Question: I want to create notifications on multiple specific dates & time, which are stored in database. I can get Notifications on correct date and time, but what i noticed later is, that i also got notifications randomly on the next day. They keep cropping up whenever i restart the emulator.
So, it seems that i can't stop the Alarm manager or Broadcast receiver. I've tried with providing pendingIntent to alarmmanager's cancel method to no avail. I also use toggle button to enable/disable notification, but it has no effect
Below is my code.
MainActivity.java
'''
PendingIntent pendingIntent;
AlarmManager alarmManager;
Button set, cancel;
MTPAdapter db;
ArrayList<TourPlan> arrDates;
ToggleButton toggle;
@Override
public void onCreate(Bundle savedInstanceState) {
super.onCreate(savedInstanceState);
setContentView(R.layout.activity_main);
alarmManager = (AlarmManager) getSystemService(ALARM_SERVICE);
toggle = (ToggleButton) findViewById(R.id.toggleButton1);
// This function fetched data from DB
fetchDates();
set = (Button) findViewById(R.id.the_button);
cancel = (Button) findViewById(R.id.the_button_cancel);
cancel.setEnabled(false);
toggle.setOnCheckedChangeListener(new OnCheckedChangeListener() {
@Override
public void onCheckedChanged(CompoundButton buttonView,
boolean isChecked) {
// TODO Auto-generated method stub
if (isChecked) {
Toast.makeText(getApplicationContext(), "Set",
Toast.LENGTH_SHORT).show();
setEvent();
} else {
alarmManager.cancel(pendingIntent);
MyReceiver.stopService(getApplicationContext());
}
}
});
} // end onCreate
public void setEvent() {
for (int i = 0; i < arrDates.size(); i++) {
// int id = arrDates.get().getId();
int year = Integer.parseInt(arrDates.get(i).getYear());
int month = Integer.parseInt(arrDates.get(i).getMonth());
int date = Integer.parseInt(arrDates.get(i).getDate());
int hour = Integer
.parseInt(firstStringer(arrDates.get(i).getTime()));
Log.v("Hour : ", "" + hour);
int minute = Integer.parseInt(stringer(arrDates.get(i).getTime()));
Log.v("minute : ", "" + minute);
int second = 00;
startAlarm(i, year, month, date, hour, minute, second);
}
}
public void startAlarm(int id, int year, int month, int date, int hour,
int minute, int second) {
Calendar calendar = Calendar.getInstance();
calendar.set(Calendar.MONTH, month);
calendar.set(Calendar.YEAR, year);
calendar.set(Calendar.DAY_OF_MONTH, date);
calendar.set(Calendar.HOUR_OF_DAY, hour);
calendar.set(Calendar.MINUTE, minute);
calendar.set(Calendar.SECOND, 0);
// calendar.set(Calendar.AM_PM, Calendar.PM);
Intent myIntent = new Intent(MainActivity.this, MyReceiver.class);
pendingIntent = PendingIntent.getBroadcast(MainActivity.this, id,
myIntent, 0);
alarmManager.set(AlarmManager.RTC, calendar.getTimeInMillis(),
pendingIntent);
}
}
'''
MyAlarmService.java
'''
public class MyAlarmService extends Service {
@Override
public IBinder onBind(Intent arg0) {
// TODO Auto-generated method stub
return null;
}
@Override
public void onCreate() {
// TODO Auto-generated method stub
super.onCreate();
}
@SuppressWarnings("static-access")
@Override
public void onStart(Intent intent, int startId) {
super.onStart(intent, startId);
NotificationCompat.Builder mBuilder = new NotificationCompat.Builder(
this)
.setSmallIcon(R.drawable.ic_launcher)
.setContentTitle("ISFA")
.setStyle(
new NotificationCompat.BigTextStyle()
.bigText("Tour Planned for the Day"))
.setContentText("You have planned a tour for today")
.setAutoCancel(true);
mBuilder.setContentIntent(contentIntent);
mNotificationManager.notify(NOTIFICATION_ID, mBuilder.build());
}
@Override
public void onDestroy() {
// TODO Auto-generated method stub
super.onDestroy();
}
'''
MyReceiver.java (Broadcast receiver) :
'''
public class MyReceiver extends BroadcastReceiver {
@Override
public void onReceive(Context context, Intent intent) {
Intent service1 = new Intent(context, MyAlarmService.class);
context.startService(service1);
}
public static void stopService(Context context) {
Intent stopServiceIntent = new Intent(context, MyAlarmService.class);
context.stopService(stopServiceIntent);
}
}
'''
Manifest file:
'''
<uses-permission android:name="android.permission.RECEIVE_BOOT_COMPLETED" />
'''
In Application tags,
'''
<service
android:name="com.example.brodcastalarm.MyAlarmService"
android:enabled="true" />
<!-- THE BROADCAST RECIEVER WHICH MANAGES THE BROADCAST FOR NOTIFICATION -->
<receiver android:name="com.example.brodcastalarm.MyReceiver" >
<intent-filter>
<action android:name="android.intent.action.BOOT_COMPLETED" />
</intent-filter>
</receiver>
'''
This is the Database structure.
I use subString methods to get hour and minutes.

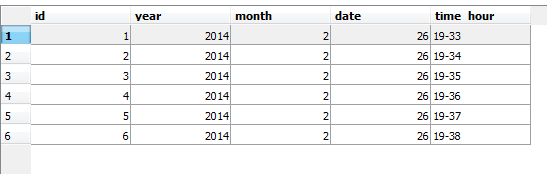
Answer: Alarm manager needs to be manually disabled, so for doing so use code below, it will disable the alarm.
'''
AlarmManager aManager = (AlarmManager) getSystemService(ALARM_SERVICE);
Intent intent = new Intent(getBaseContext(), YourScheduleClass.class);
PendingIntent pIntent = PendingIntent.getBroadcast(context, 0, intent, PendingIntent.FLAG_UPDATE_CURRENT);
aManager.cancel(pIntent);
'''